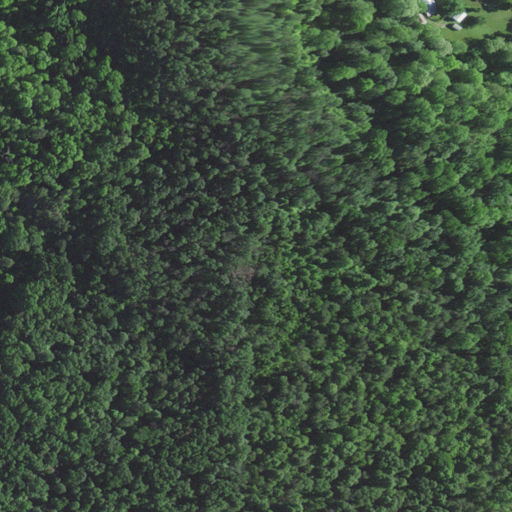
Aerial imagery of mountain in Kentucky named Pine Knob containing deciduous forest, mixed forest, evergreen forest, open development, and pasture